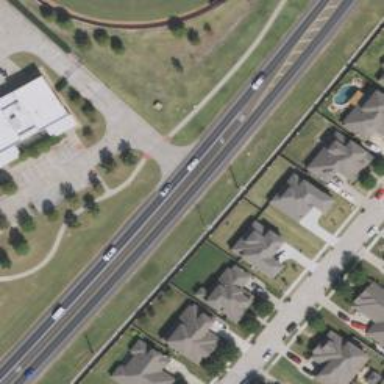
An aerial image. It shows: Secondary road with asphalt surface.